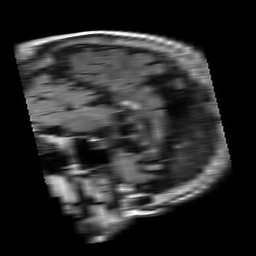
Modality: FLAIR
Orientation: sagittal
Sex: male
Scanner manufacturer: philips
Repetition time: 11 s
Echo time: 0.125 s